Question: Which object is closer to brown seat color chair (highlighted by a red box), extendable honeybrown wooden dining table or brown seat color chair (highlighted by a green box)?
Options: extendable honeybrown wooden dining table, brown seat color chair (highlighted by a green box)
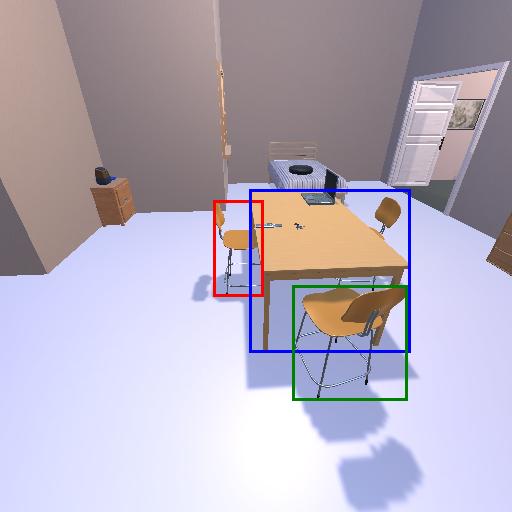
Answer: extendable honeybrown wooden dining table